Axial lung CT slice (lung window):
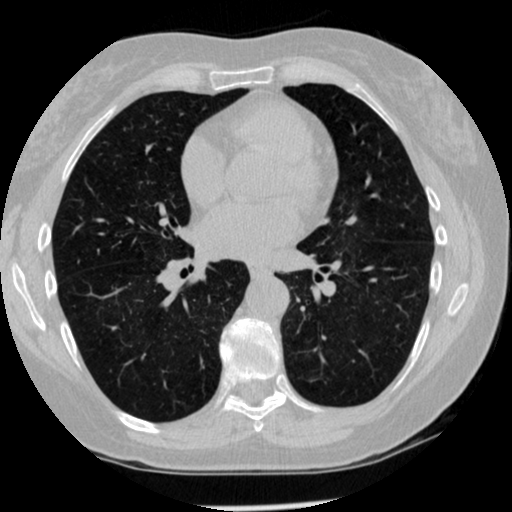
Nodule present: no